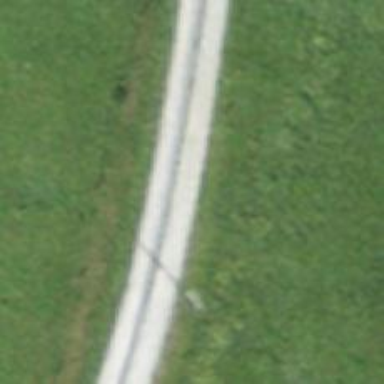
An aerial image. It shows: Compacted track with grade2 level.